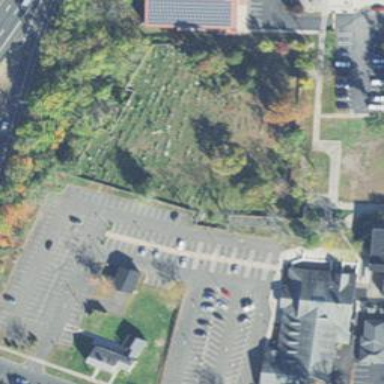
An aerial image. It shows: Cemetery.